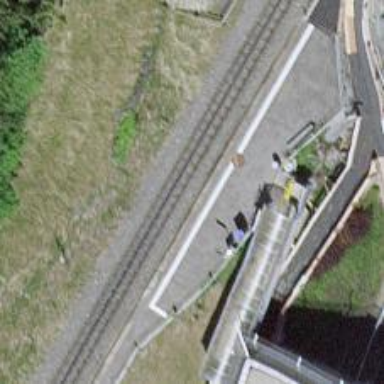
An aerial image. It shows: Halt on the railway.